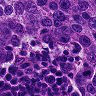
Metastatic tissue present: yes